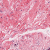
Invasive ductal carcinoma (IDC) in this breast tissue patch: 0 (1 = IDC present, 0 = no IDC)